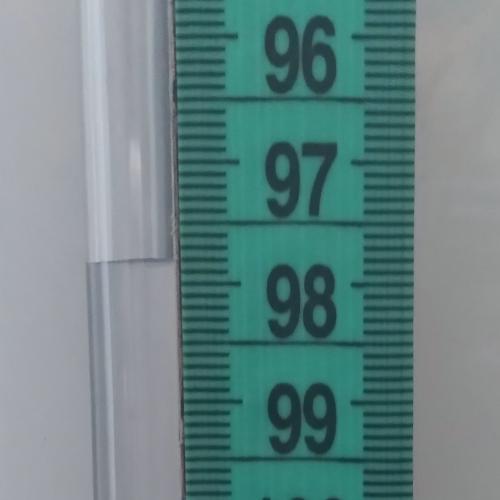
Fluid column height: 97.8 cm